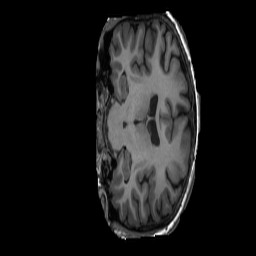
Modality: T1w
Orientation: coronal
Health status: ill
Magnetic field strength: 3 T